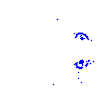
Particle: electron